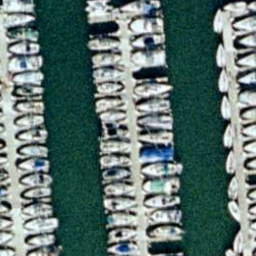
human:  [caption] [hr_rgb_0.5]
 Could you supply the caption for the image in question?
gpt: Many boats docked in lines at the harbor and just a few positions are free .

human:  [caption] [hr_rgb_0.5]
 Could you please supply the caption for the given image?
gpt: Lots of boats docked in lines at the harbor .

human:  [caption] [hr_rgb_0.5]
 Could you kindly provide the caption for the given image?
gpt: Many boats docked in lines at the harbor and the water is deep blue .

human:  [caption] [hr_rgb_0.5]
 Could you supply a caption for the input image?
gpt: Lots of boats docked in lines at the harbor the boats are closed to each other .

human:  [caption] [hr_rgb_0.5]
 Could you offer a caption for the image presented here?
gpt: Lots of boats docked in lines at the harbor and the boats are closed to each other .